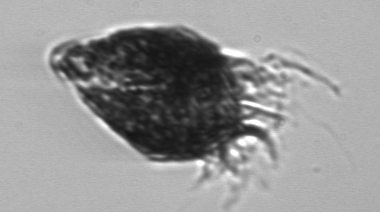
Label: Strombidium_morphotype1